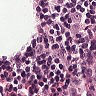
Metastatic tissue present: yes